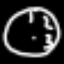
Label: clock